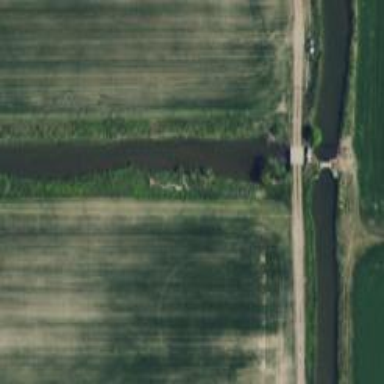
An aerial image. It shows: Canal.